Question: I need to get rotation matrix from direction vector (vForward) I also have vRight and vUp vectors. All those vectors are unit vectors.
I just need to get rotation matrix.
To get rotation matrix for rotation in only one plane (xy) parallel to ground, I do this:
XMMATRIX xmResult;
'''
Vec3f vFwd = pPlayer->VForward;
vFwd.z = 0;
vFwd.Normalize();
xmResult = XMMatrixSet( vFwd.y, -vFwd.x, 0, 0,
vFwd.x, vFwd.y, 0, 0,
0, 0, 1, 0,
0, 0, 0, 1);
'''
Above code only get rotation matrix to rotate around Z axis:
I would like to get the code to rotate around all axis.
This is coordinate system I'm forced to use. I know it is strange:

This is how I'm using my matrix later in code:
'''
XMStoreFloat3((XMFLOAT3*)&vStart, XMVector3Transform(XMLoadFloat3((XMFLOAT3*)&vStart), xmTransformation));
XMStoreFloat3((XMFLOAT3*)&vEnd, XMVector3Transform(XMLoadFloat3((XMFLOAT3*)&vEnd), xmTransformation));
'''
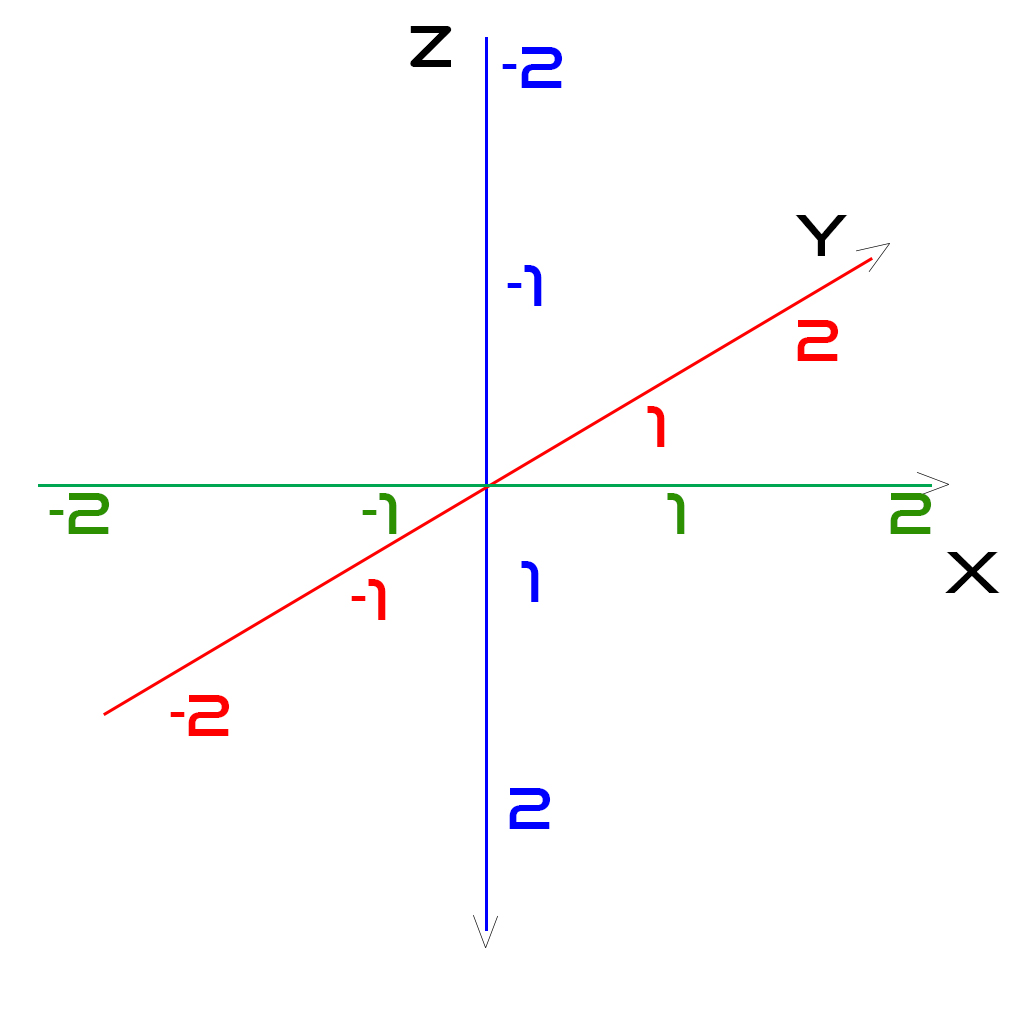
Answer: Depending on how you use your matrices, Right, Up and Forward should correspond to the rows or columns of your matrix.
'''
xmResult = XMMatrixSet( vRight.x, vRight.y, vRight.z, 0, vFwd.x, vFwd.y, vFwd.z, 0, vUp.x, vUp.y, vUp.z, 0, 0, 0, 0, 1);
'''